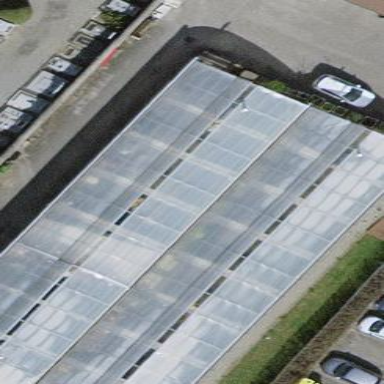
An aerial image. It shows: Greenhouse used for horticulture.